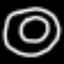
Label: donut